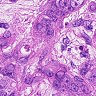
Metastatic tissue present: yes